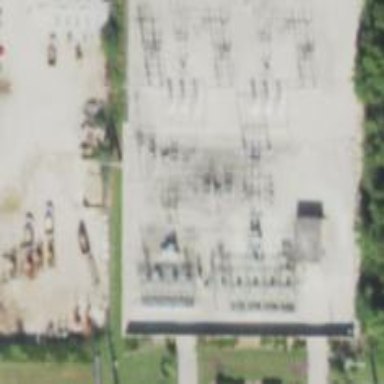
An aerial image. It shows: Switch for power supply.